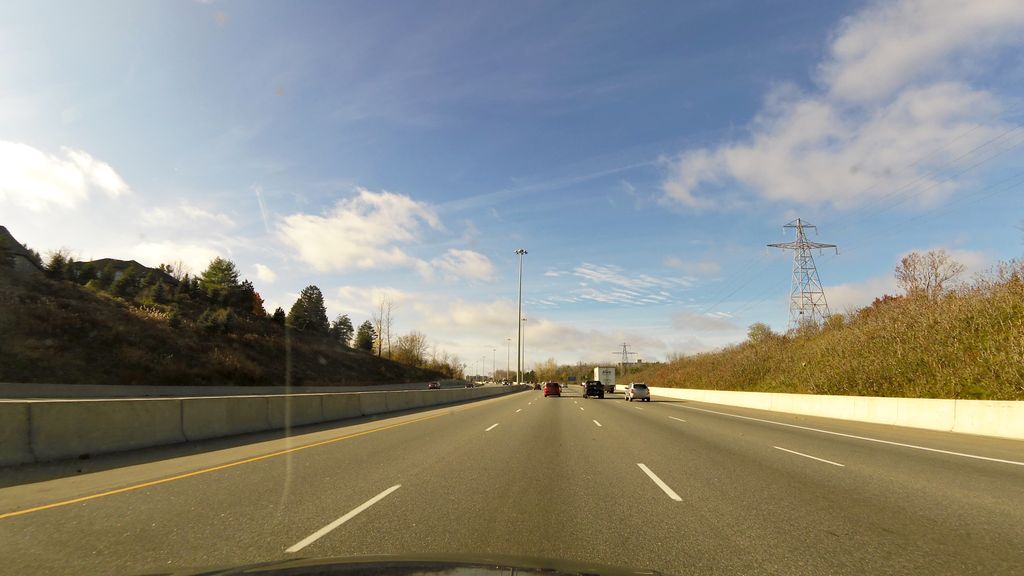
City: kitchener-waterloo